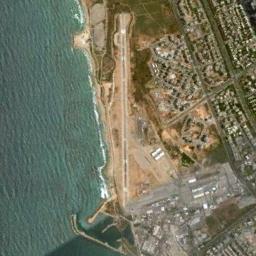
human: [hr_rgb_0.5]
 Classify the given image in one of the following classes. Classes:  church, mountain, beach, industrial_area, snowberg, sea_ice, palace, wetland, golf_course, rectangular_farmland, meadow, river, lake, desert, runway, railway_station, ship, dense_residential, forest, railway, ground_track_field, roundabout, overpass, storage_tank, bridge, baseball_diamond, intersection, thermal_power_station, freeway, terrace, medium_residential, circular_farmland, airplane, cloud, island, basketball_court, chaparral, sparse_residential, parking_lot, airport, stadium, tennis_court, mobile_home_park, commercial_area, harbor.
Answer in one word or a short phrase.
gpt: airport